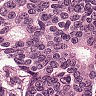
Metastatic tissue present: yes